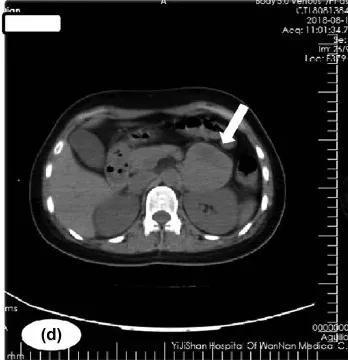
Radiologic examination of the patient. (d) CT revealed a left suprarenal tumour of 5.8 cm x 5.7 cm in size with necrosis (white arrow).
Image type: radiology (ct)